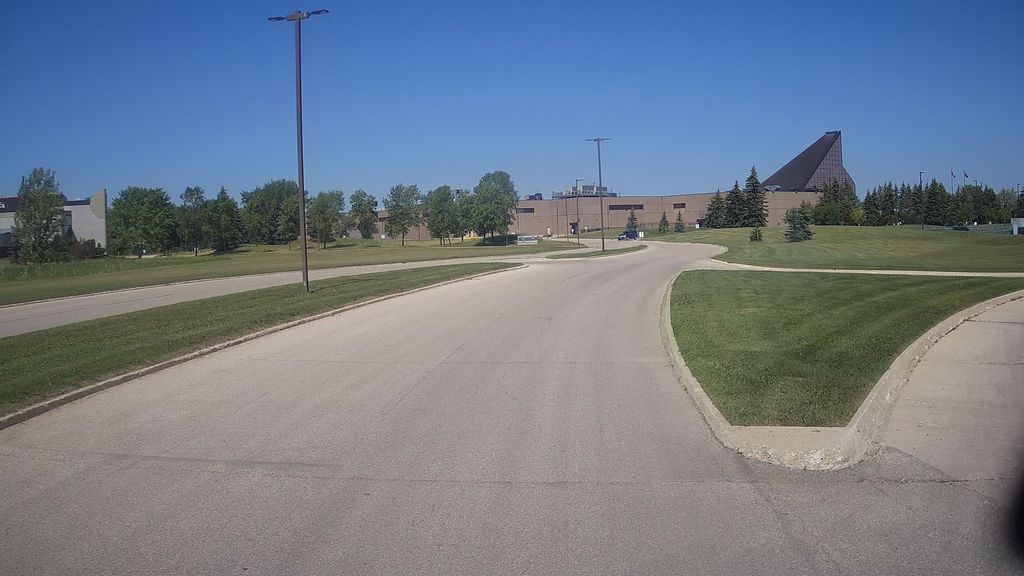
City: winnipeg